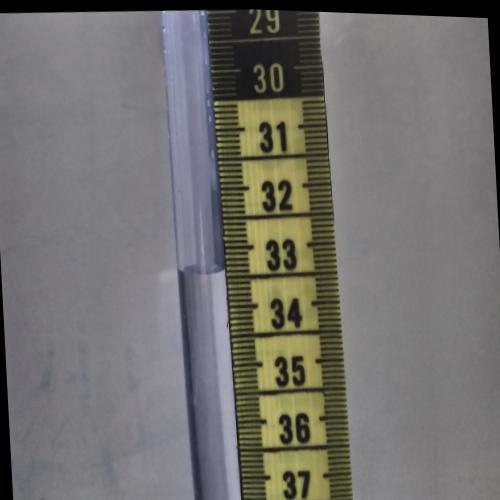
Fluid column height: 33.4 cm